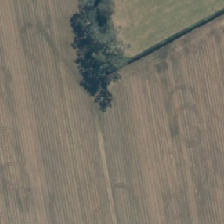
Land cover: shortrotation_cropland